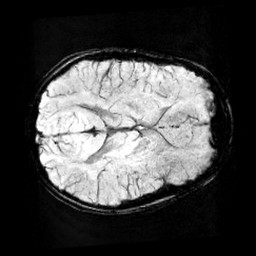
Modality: minIP
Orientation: axial
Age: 9
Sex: male
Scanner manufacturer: siemens
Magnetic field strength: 3 T
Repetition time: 0.027 s
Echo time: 0.02 s